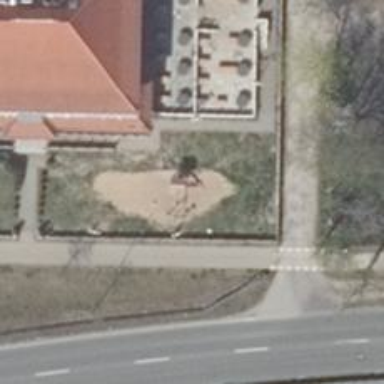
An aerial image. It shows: Playground area for leisure land.